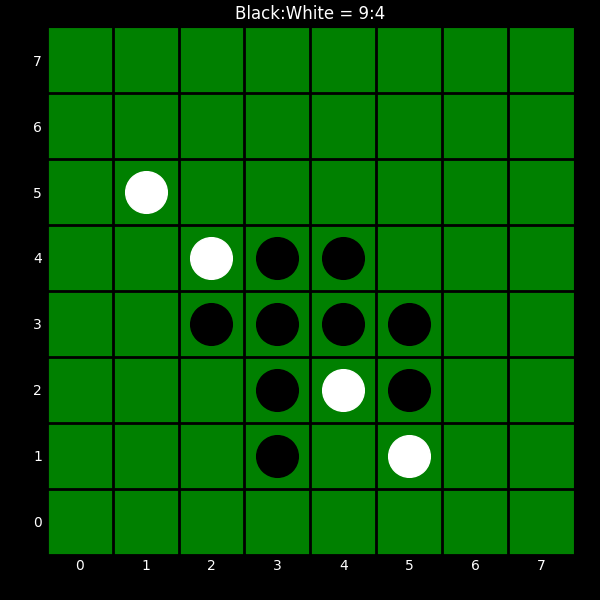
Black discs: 9
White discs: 4